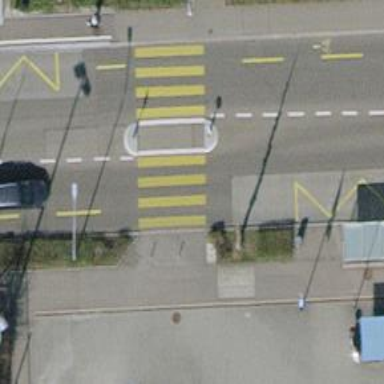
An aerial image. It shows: Asphalt footway with marked crossing and pedestrian island.